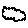
Label: cloud